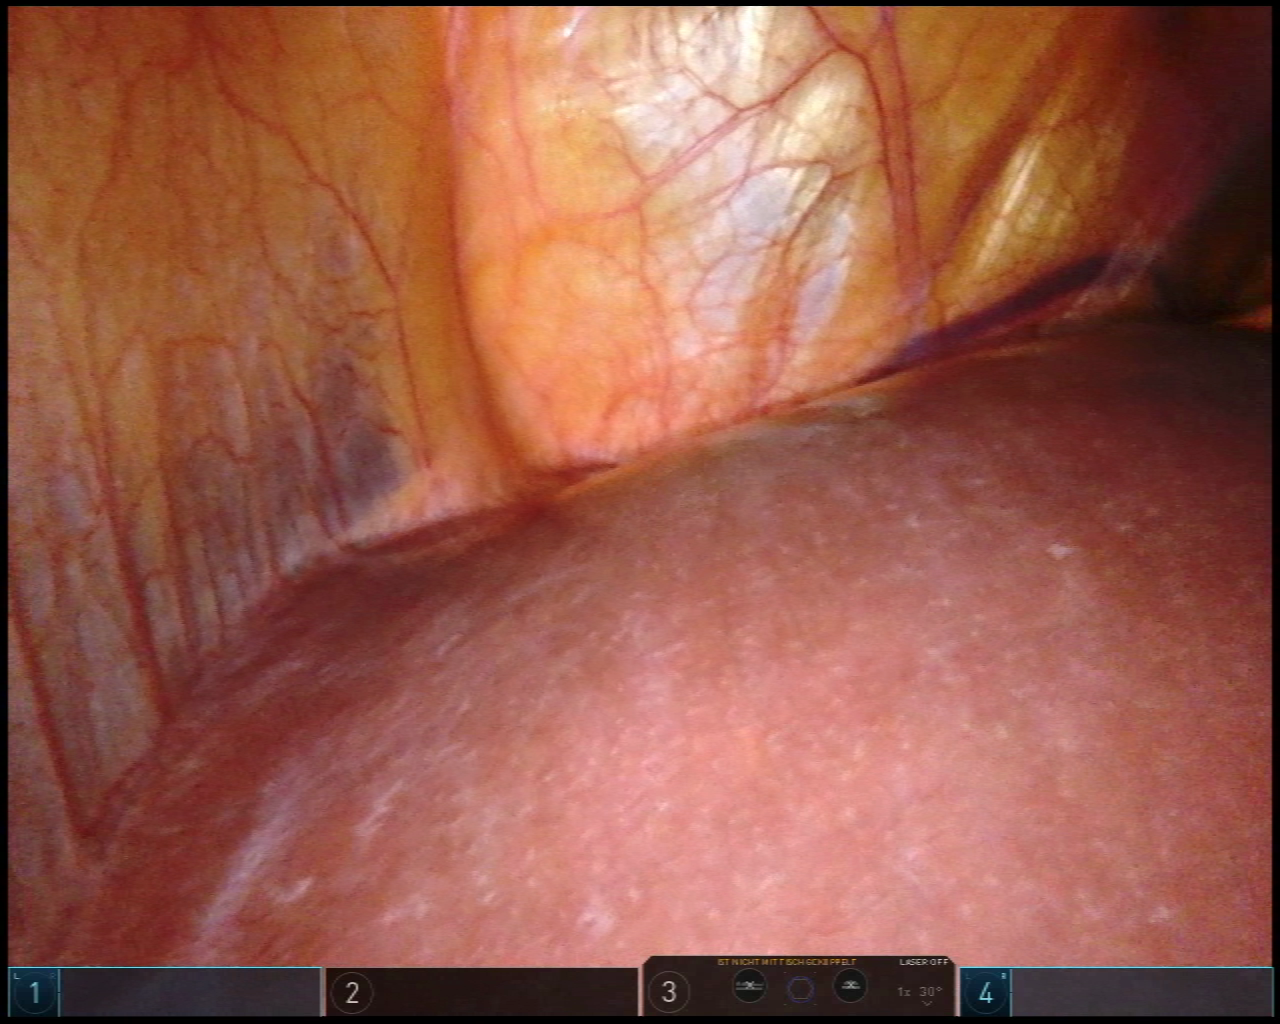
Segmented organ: liver
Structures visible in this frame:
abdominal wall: yes
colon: no
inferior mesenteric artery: no
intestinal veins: no
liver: yes
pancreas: no
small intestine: no
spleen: no
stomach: no
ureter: no
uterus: no
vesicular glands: no